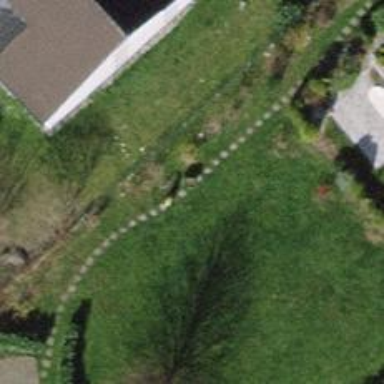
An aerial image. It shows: Footway covered with grass pavers.